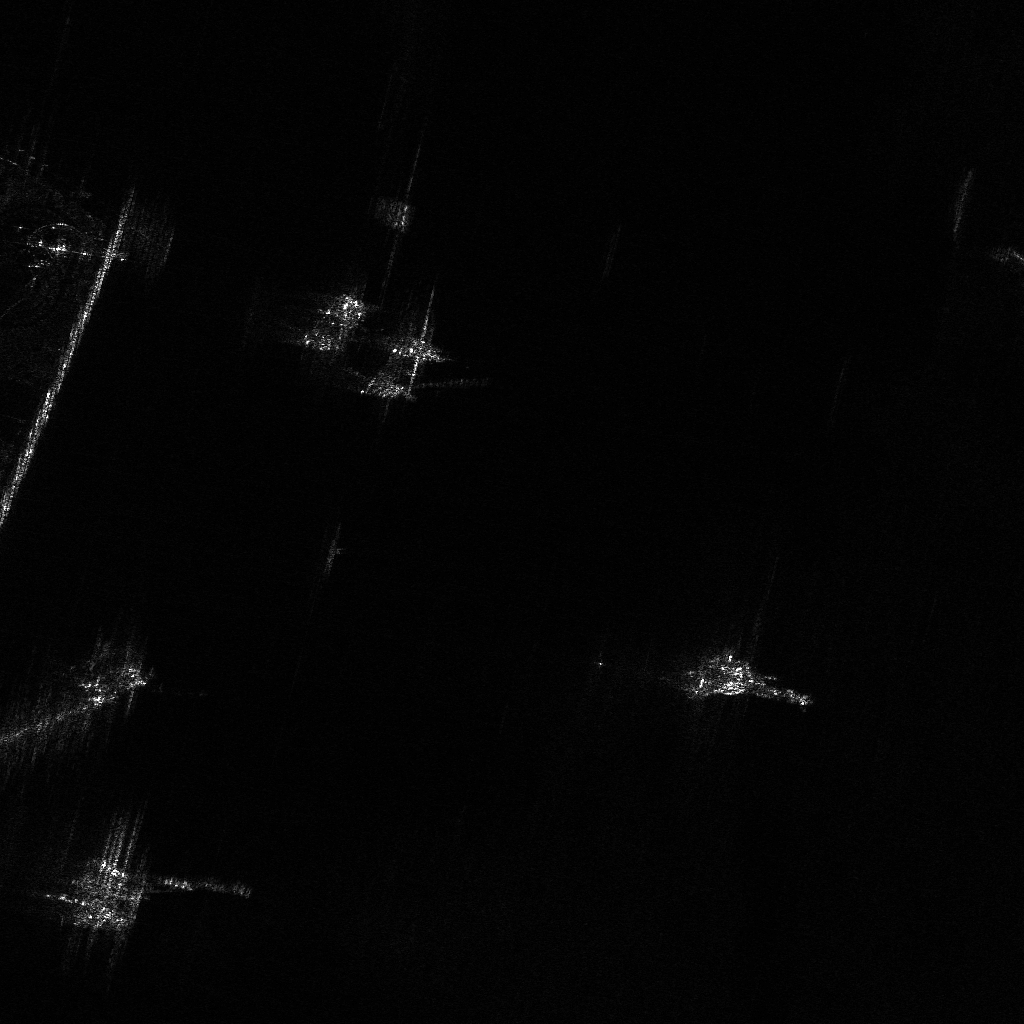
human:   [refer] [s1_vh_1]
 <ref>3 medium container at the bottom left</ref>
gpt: <box>[[7, 83, 14, 85, 16], [6, 85, 13, 87, 16], [6, 87, 12, 89, 16]]</box>

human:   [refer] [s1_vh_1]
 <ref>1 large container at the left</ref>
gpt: <box>[[6, 60, 11, 76, 58]]</box>